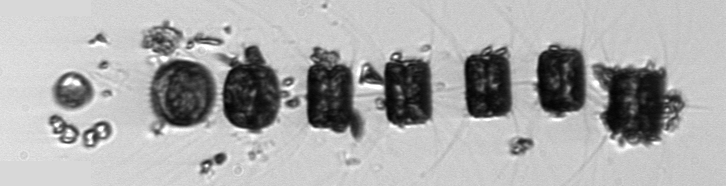
Label: Thalassiosira_TAG_external_detritus